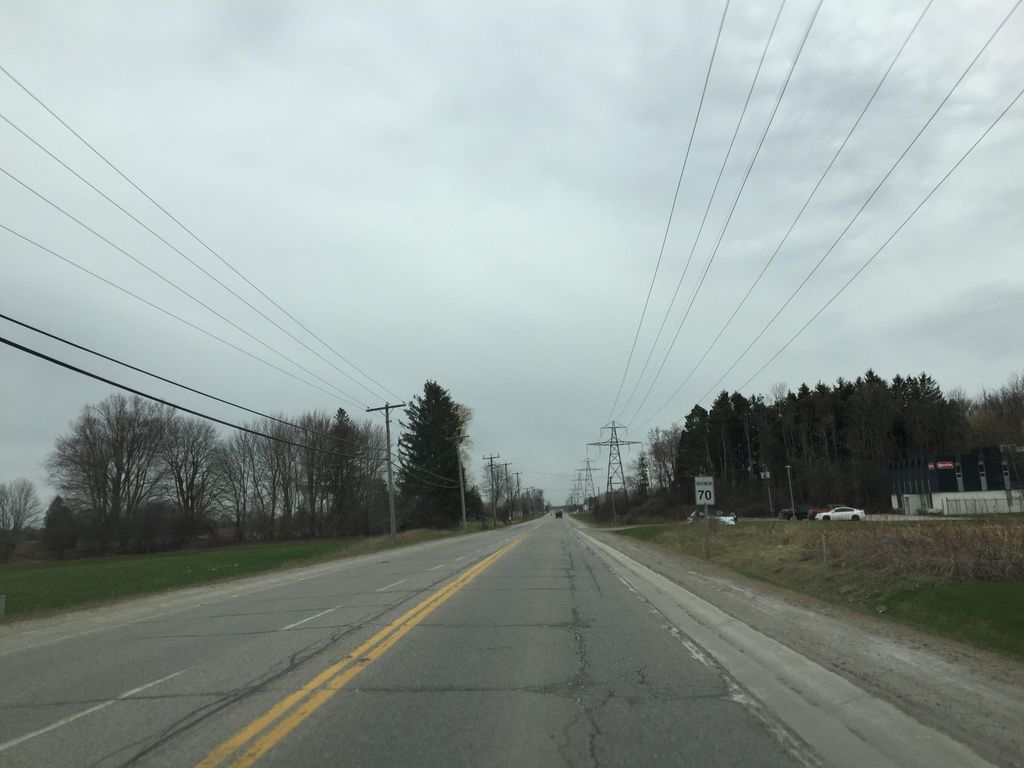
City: kitchener-waterloo